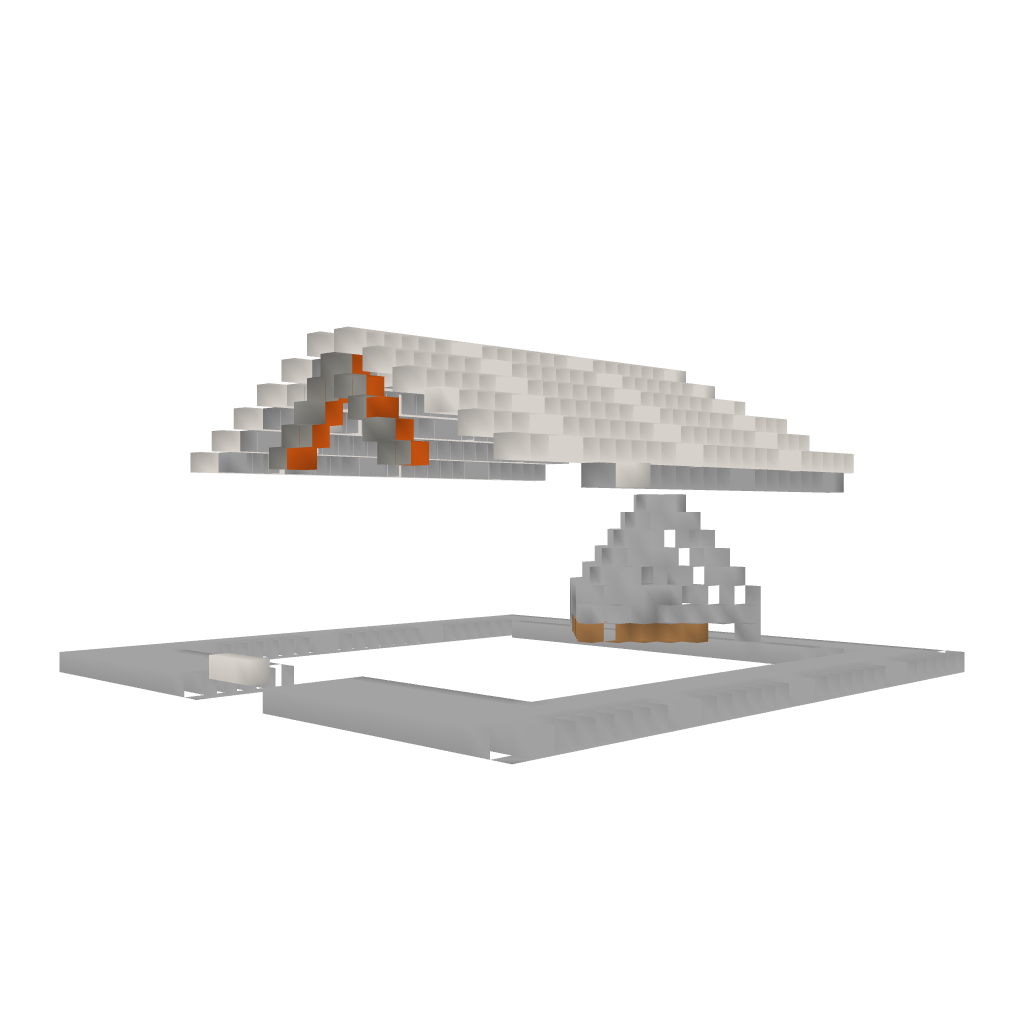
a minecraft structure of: Standard Temple of quartz